Brain MRI, t2w sequence, axial 2D slice.
Patient: age 43, sex F, weight 95 kg, height 1.95 m
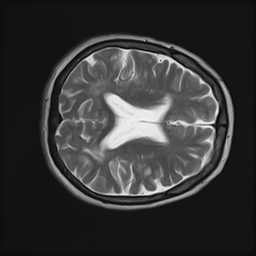